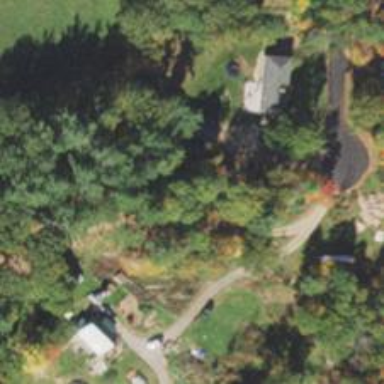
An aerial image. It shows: Driveway.